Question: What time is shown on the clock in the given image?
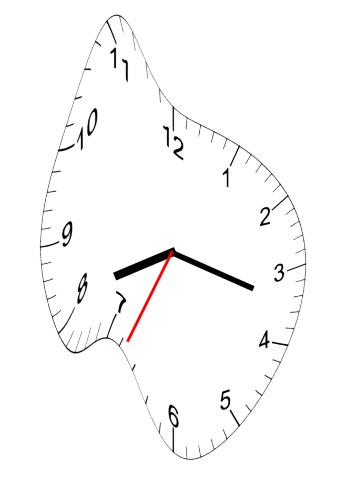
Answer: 08:17:34